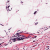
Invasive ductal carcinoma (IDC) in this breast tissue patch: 0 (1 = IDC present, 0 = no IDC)